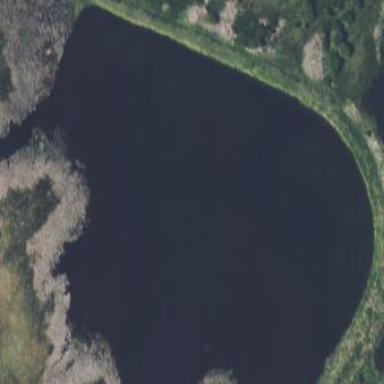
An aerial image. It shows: Reservoir area.